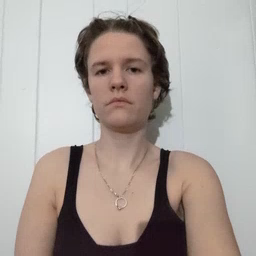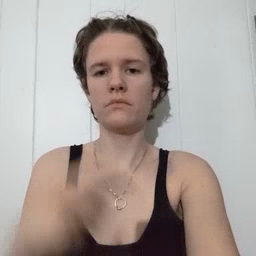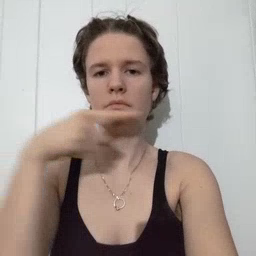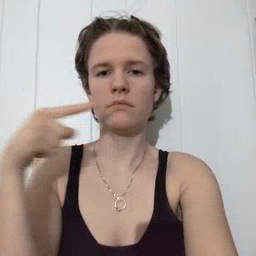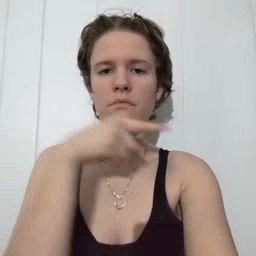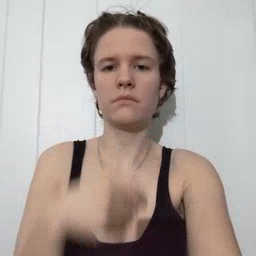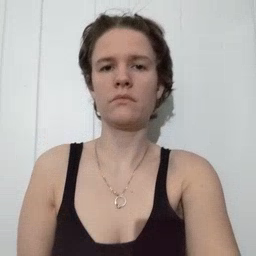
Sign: toothbrush